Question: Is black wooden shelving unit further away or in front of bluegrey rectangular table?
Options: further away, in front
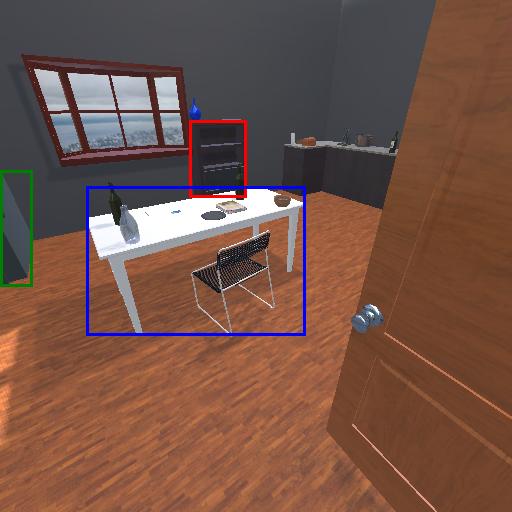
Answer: further away